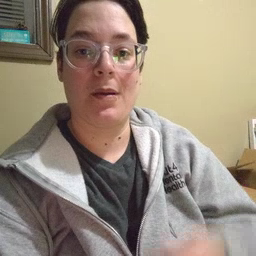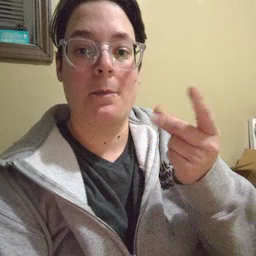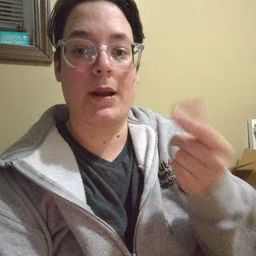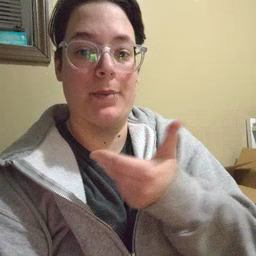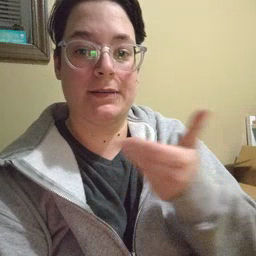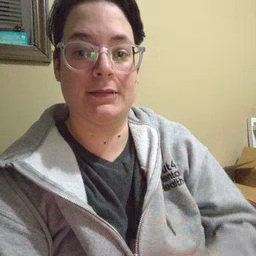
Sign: puppy